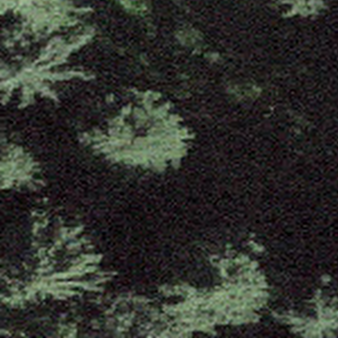
Label: other